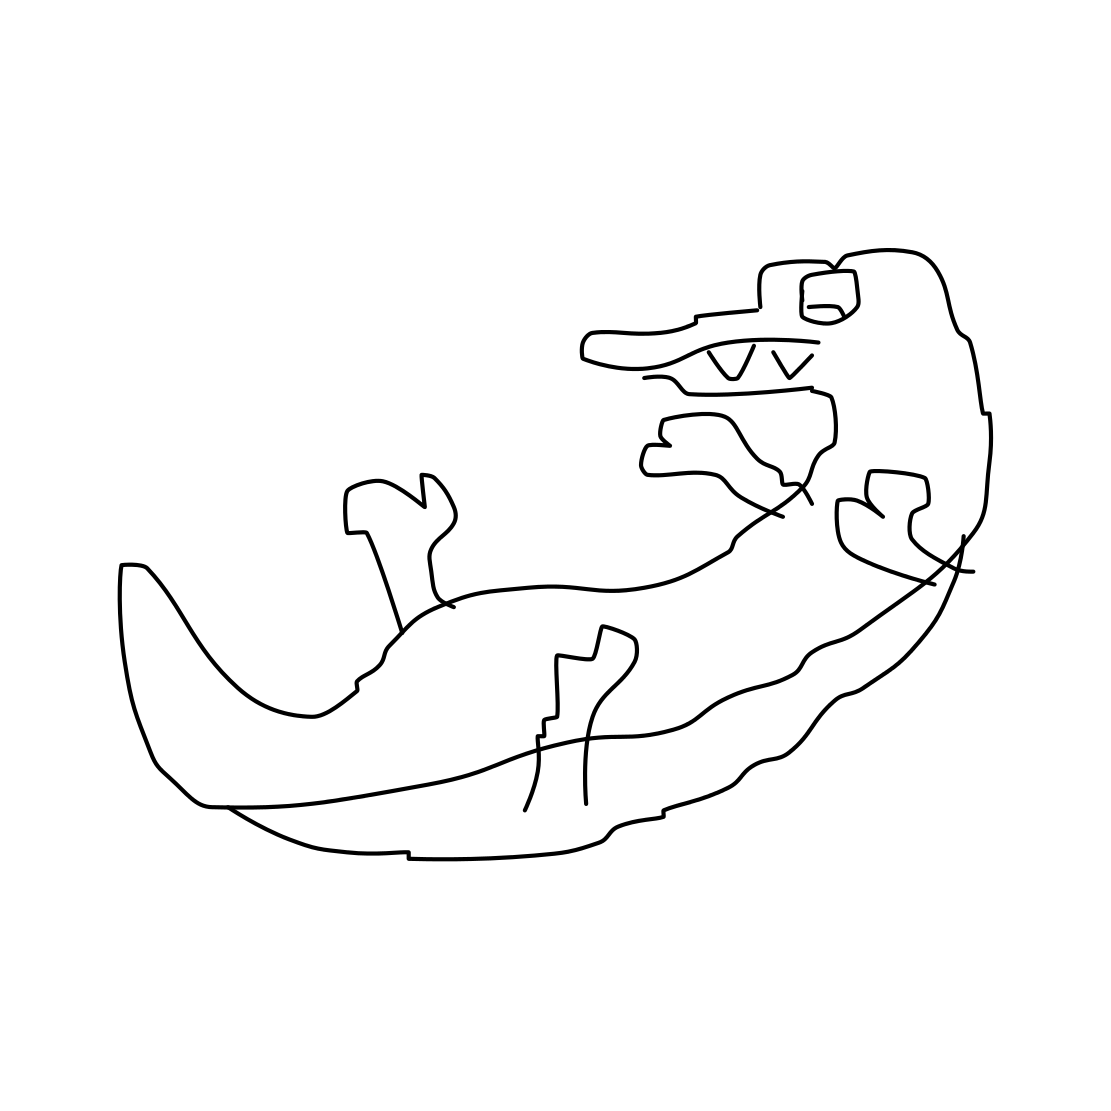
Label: crocodile